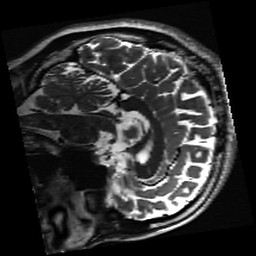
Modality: inplaneT2
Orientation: sagittal